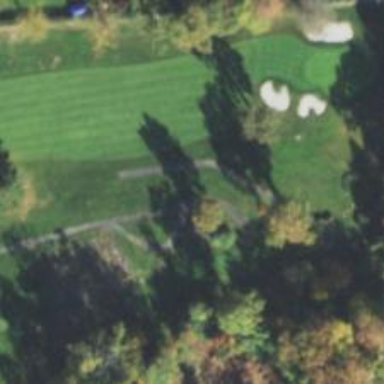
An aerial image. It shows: Service road designated as golf cart path.